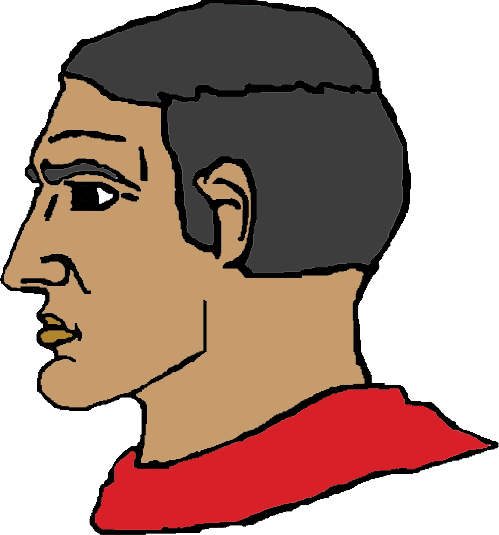
Label: 4_Yes_Chad